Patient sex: M
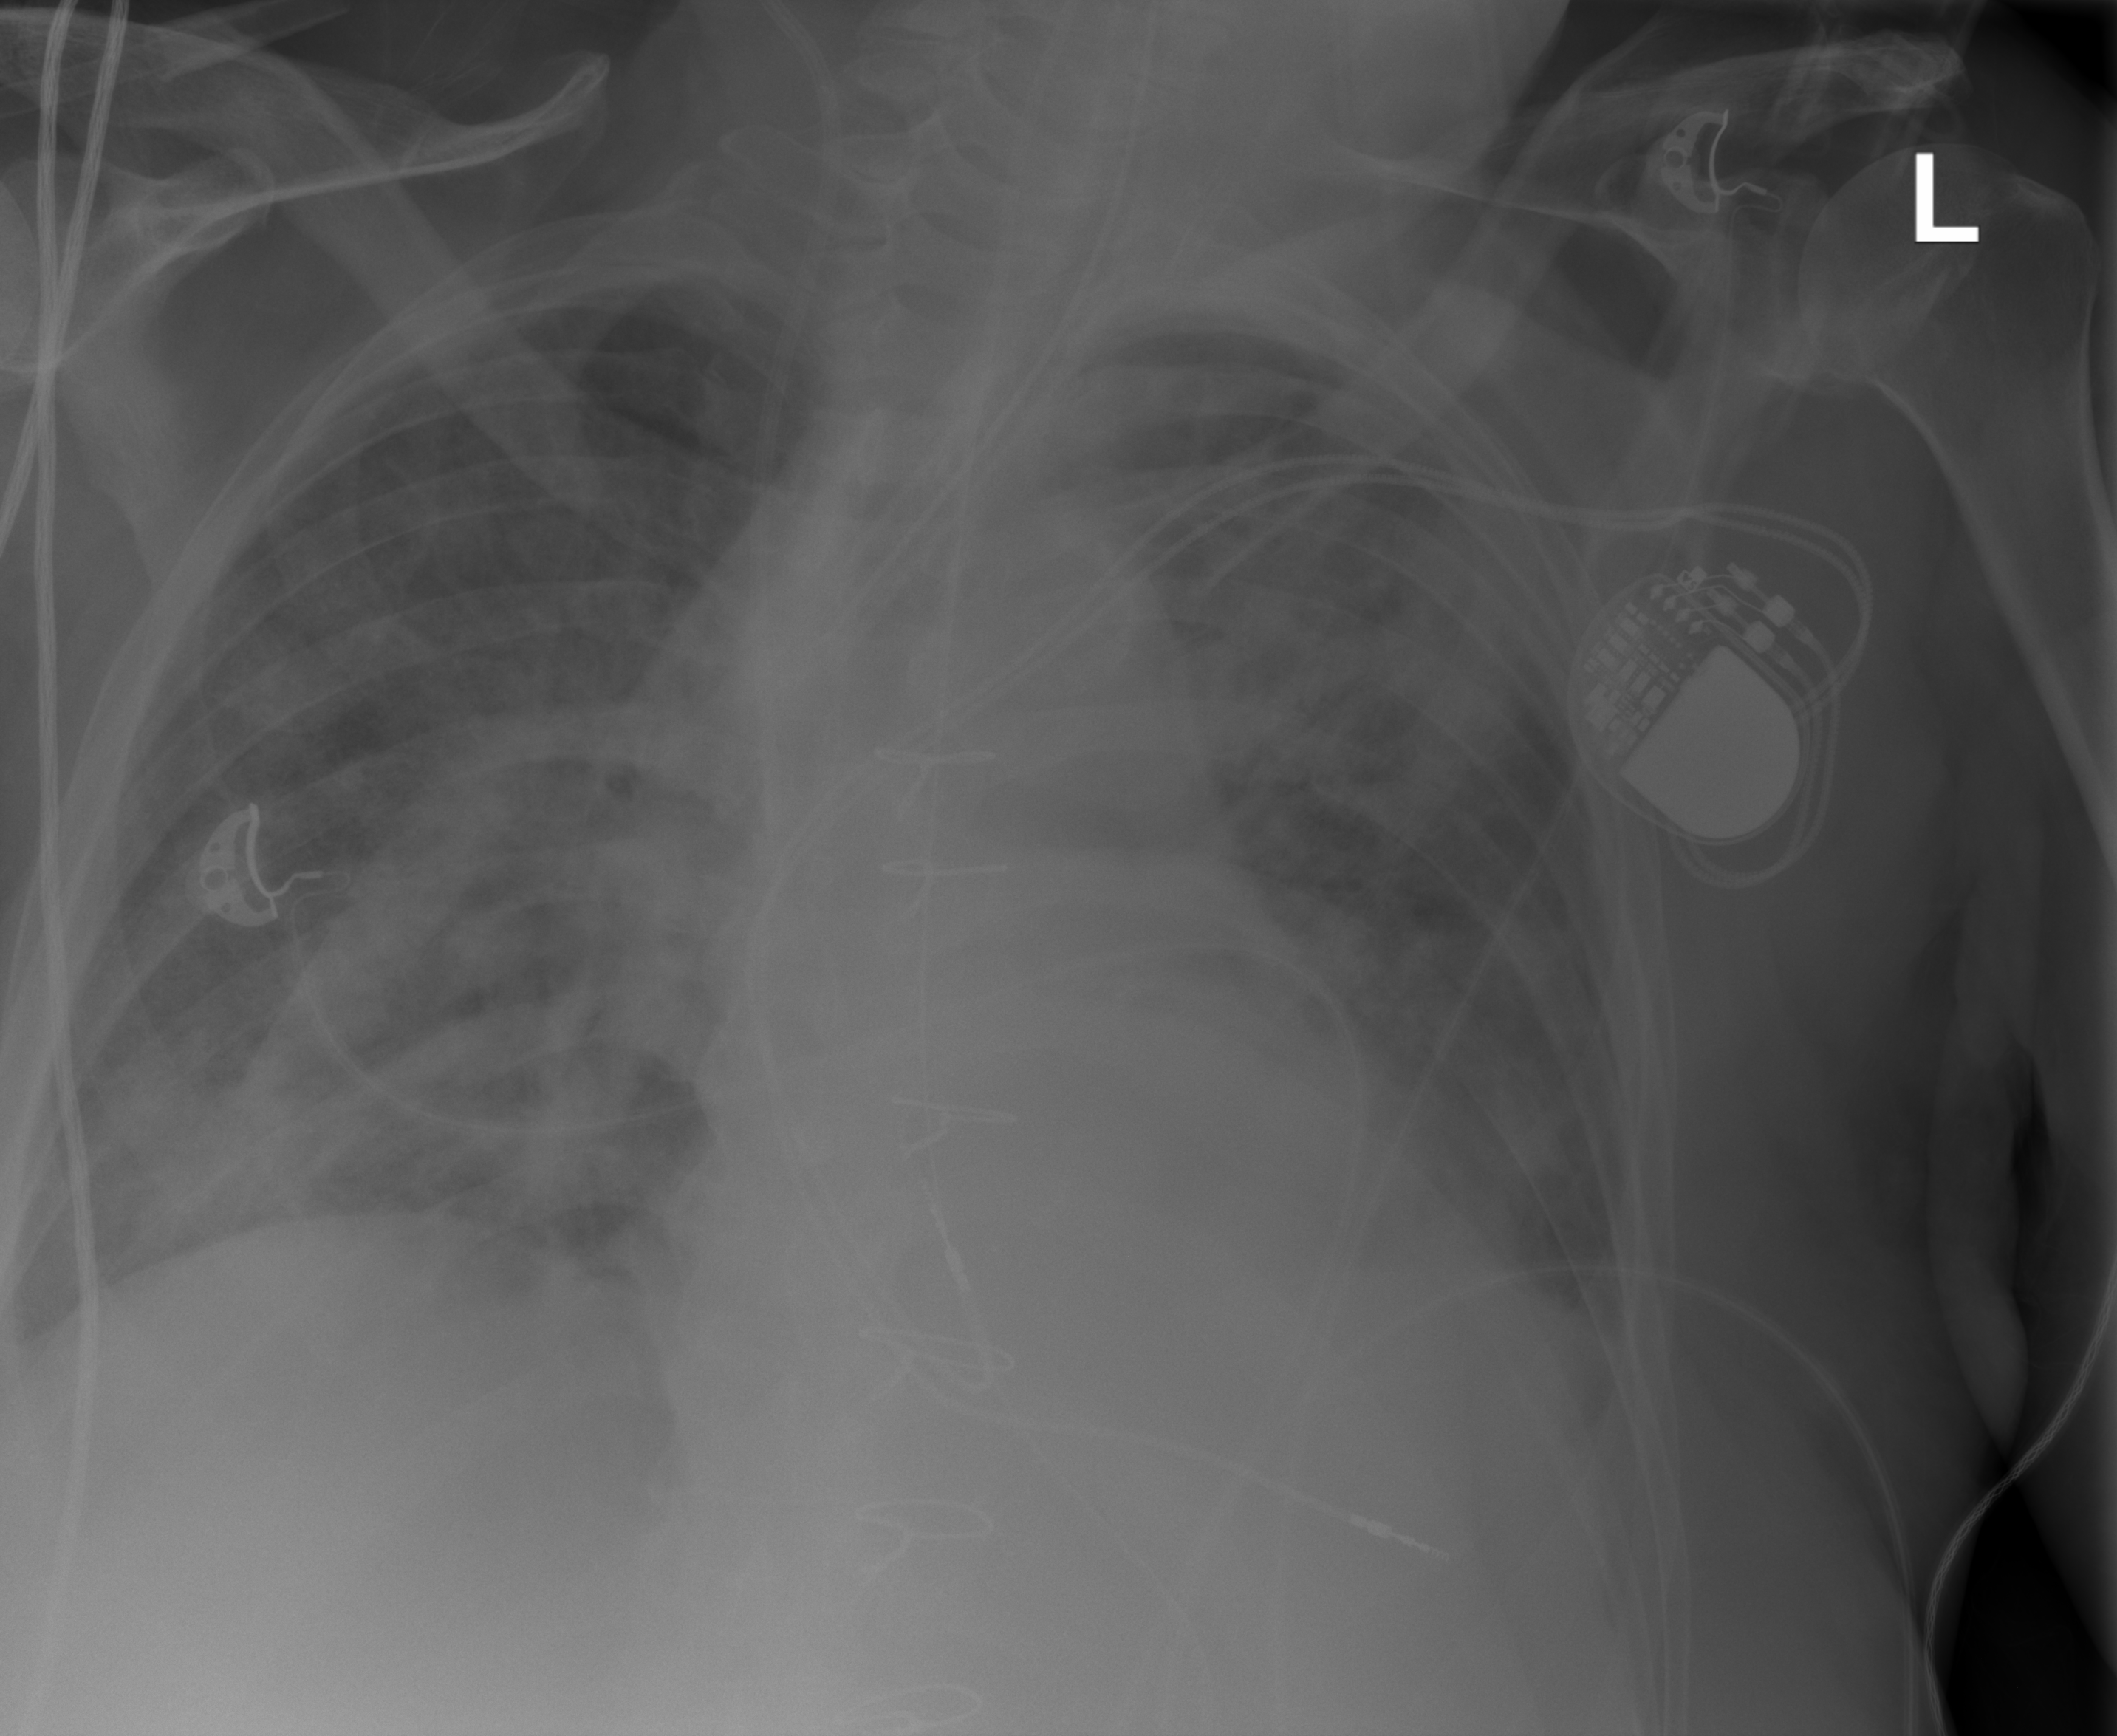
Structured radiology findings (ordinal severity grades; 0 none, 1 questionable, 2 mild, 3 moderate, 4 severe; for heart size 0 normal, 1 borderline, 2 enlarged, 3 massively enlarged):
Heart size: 0
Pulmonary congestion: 2
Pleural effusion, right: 2
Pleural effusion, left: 2
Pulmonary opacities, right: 4
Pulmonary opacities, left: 4
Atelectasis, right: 3
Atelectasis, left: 3